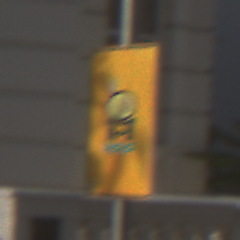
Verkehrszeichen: FahrzeugeMitWassergefaehrdenderLadungOhnePfeilsymbol
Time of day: MorningAfternoon
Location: Outdoor (Urban)
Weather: PartlyCloudy
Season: NotSpecified
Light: Natural